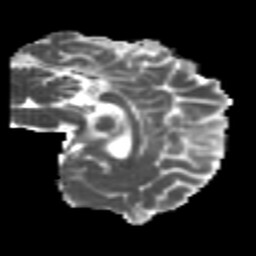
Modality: MD
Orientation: sagittal
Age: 24
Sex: male
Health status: healthy
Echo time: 0.074 s